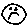
Label: smiley face